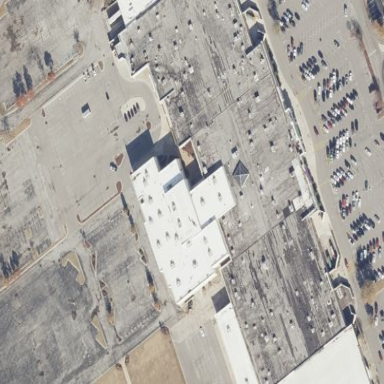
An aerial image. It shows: Retail building in mall.